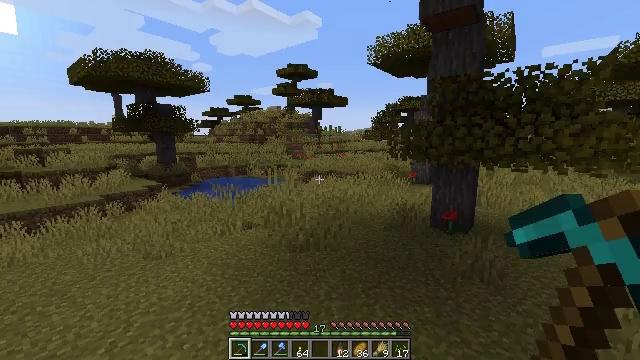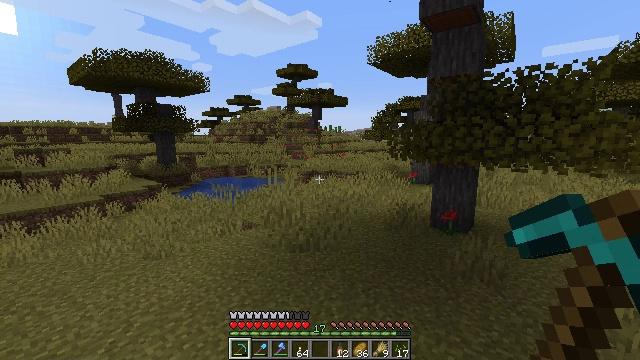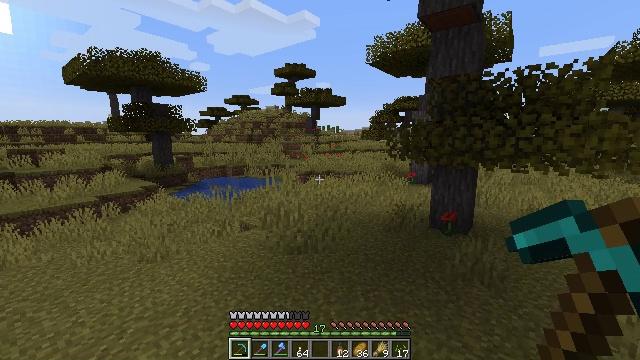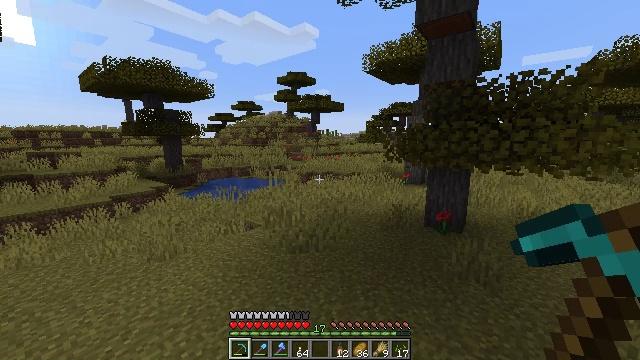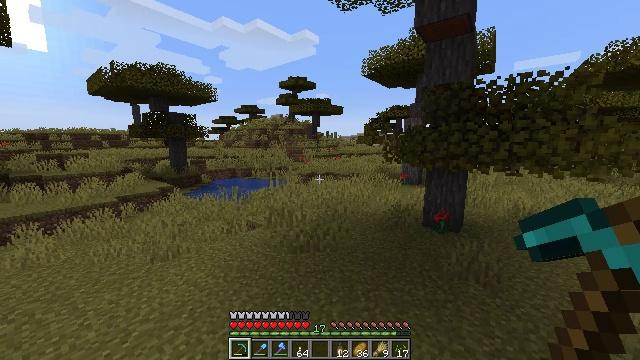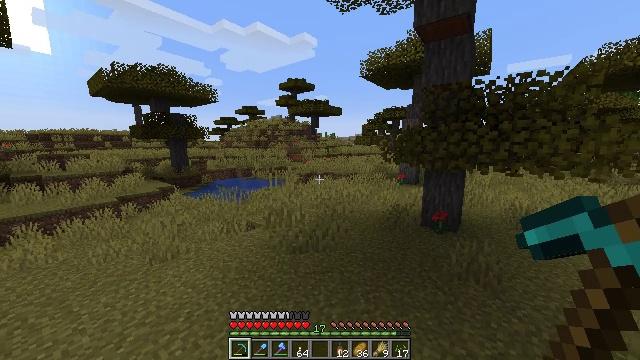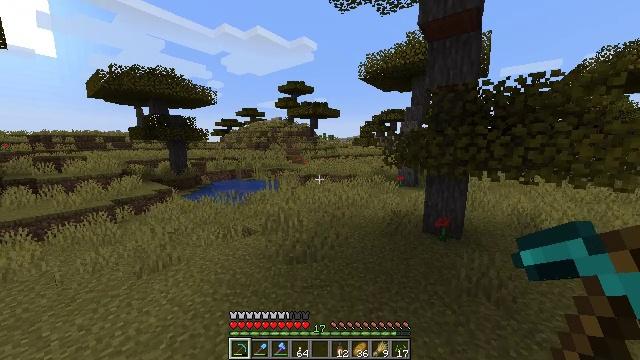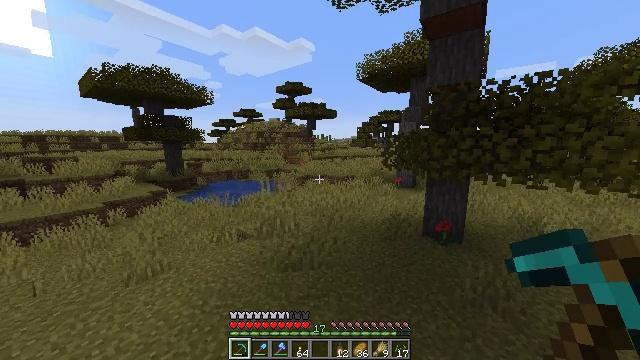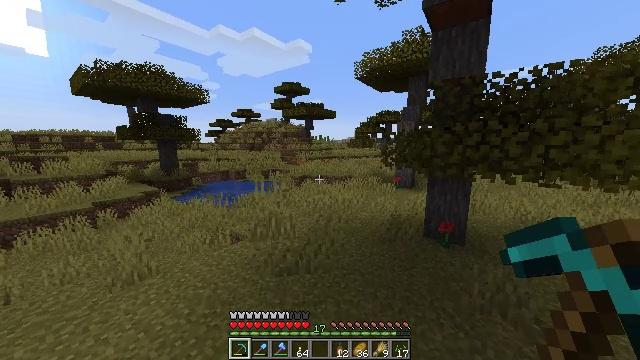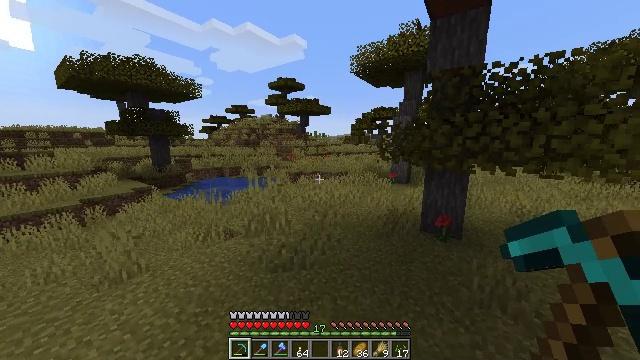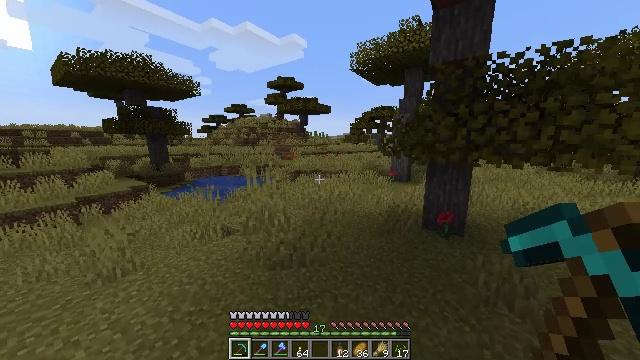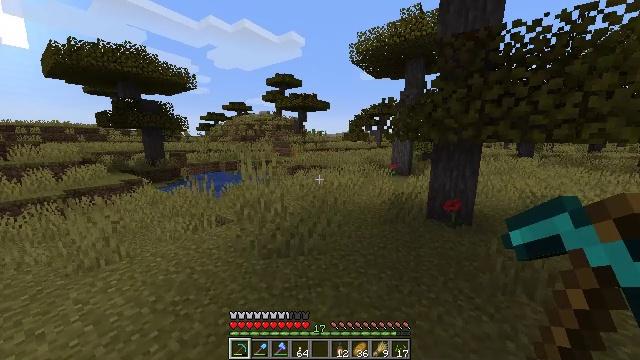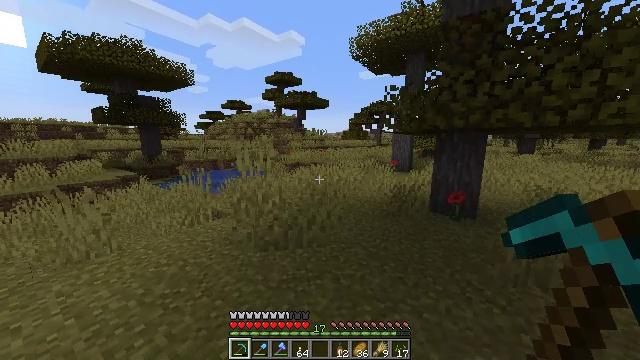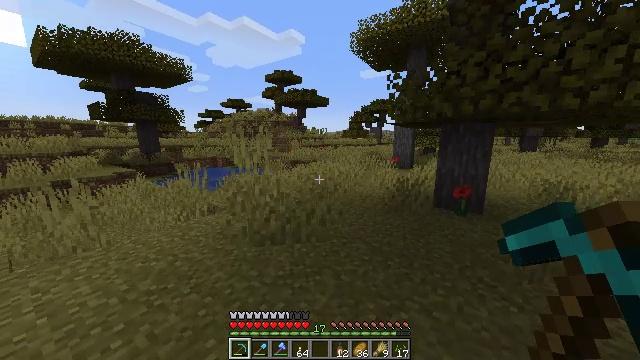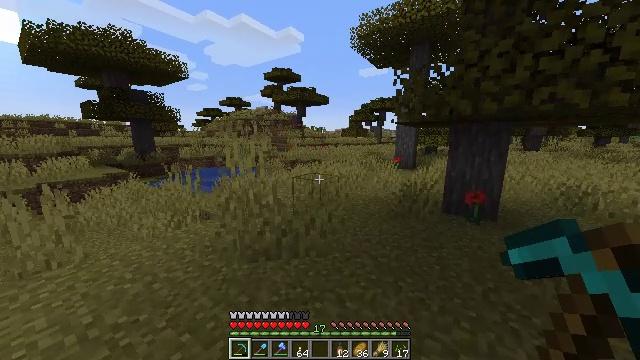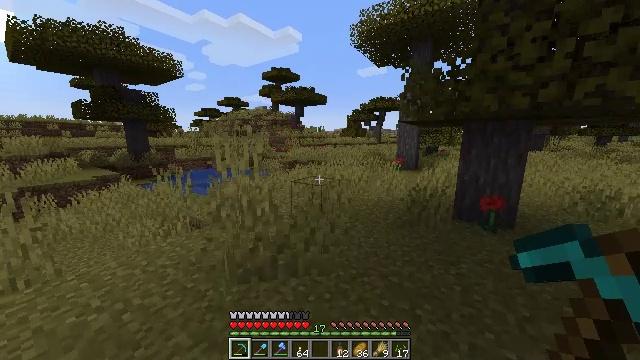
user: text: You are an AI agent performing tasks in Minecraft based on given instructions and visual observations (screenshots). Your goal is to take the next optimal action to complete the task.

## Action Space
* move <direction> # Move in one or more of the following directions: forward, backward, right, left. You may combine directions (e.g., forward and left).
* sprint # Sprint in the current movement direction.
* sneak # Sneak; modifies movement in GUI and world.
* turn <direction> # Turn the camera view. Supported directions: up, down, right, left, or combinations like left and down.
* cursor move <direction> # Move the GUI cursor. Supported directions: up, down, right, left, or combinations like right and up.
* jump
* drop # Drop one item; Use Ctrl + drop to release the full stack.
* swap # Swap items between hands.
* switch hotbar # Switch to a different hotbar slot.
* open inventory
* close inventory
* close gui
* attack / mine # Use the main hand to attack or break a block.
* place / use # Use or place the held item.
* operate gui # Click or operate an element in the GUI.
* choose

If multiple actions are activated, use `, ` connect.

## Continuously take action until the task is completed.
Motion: motion action
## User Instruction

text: Mine the oxeye daisy flower.
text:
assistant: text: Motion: no_op
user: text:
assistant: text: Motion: move forward, sprint
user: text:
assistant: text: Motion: move forward, sprint
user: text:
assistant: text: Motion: move forward, sprint
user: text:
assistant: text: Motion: move forward, sprint
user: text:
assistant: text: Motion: move forward, sprint
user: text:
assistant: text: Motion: move forward, sprint
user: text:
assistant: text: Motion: move forward, sprint
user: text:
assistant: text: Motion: move forward, sprint, turn right
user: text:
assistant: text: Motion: move forward, sprint
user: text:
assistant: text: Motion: move forward, sprint
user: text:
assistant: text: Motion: move forward, sprint
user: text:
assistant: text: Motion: move forward, sprint
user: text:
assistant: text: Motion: move forward, sprint
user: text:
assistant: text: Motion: move forward, sprint
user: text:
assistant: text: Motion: move forward, sprint
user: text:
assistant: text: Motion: move forward, sprint
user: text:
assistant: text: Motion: move forward, sprint
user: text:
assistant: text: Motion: move forward, sprint, turn right
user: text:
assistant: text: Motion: move forward, sprint, turn right
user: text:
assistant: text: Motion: move forward, sprint, turn right
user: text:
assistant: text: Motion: move forward, sprint, turn right
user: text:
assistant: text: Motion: move forward, turn right
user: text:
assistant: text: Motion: move forward
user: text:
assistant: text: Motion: move forward
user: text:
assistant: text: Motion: move forward
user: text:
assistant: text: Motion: move forward
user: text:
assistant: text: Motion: move forward
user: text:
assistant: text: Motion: move forward
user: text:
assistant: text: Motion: move forward